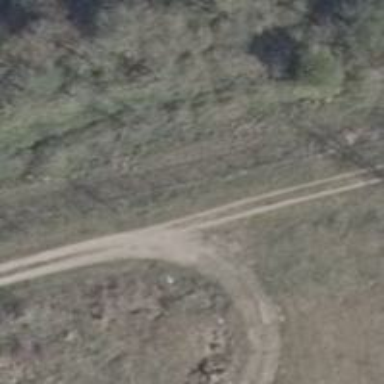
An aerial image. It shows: Sandy track road with grade3 tracktype.